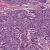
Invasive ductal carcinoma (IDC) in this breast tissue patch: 1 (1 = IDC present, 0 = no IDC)